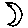
Label: moon